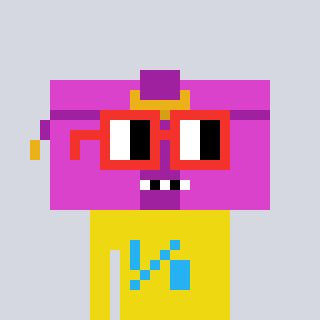
a pixel art character with square red glasses, a clutch-shaped head and a yellow-colored body on a cool background